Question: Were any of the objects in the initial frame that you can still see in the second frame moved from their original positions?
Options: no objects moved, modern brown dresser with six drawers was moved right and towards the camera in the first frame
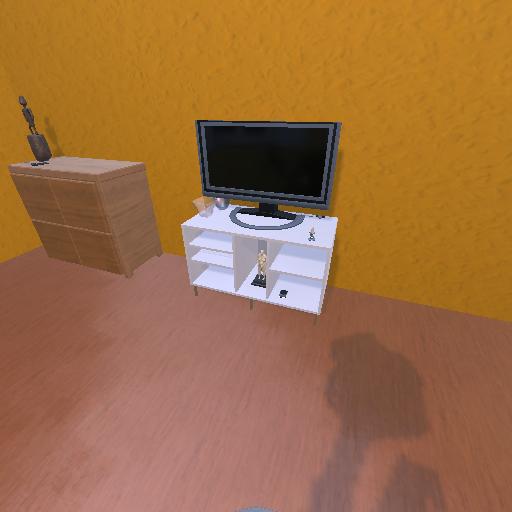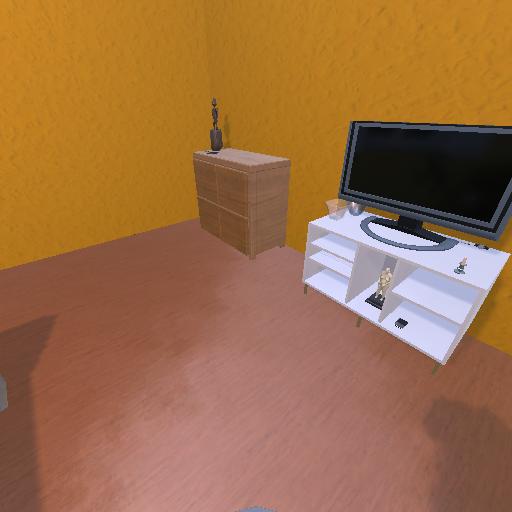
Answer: no objects moved